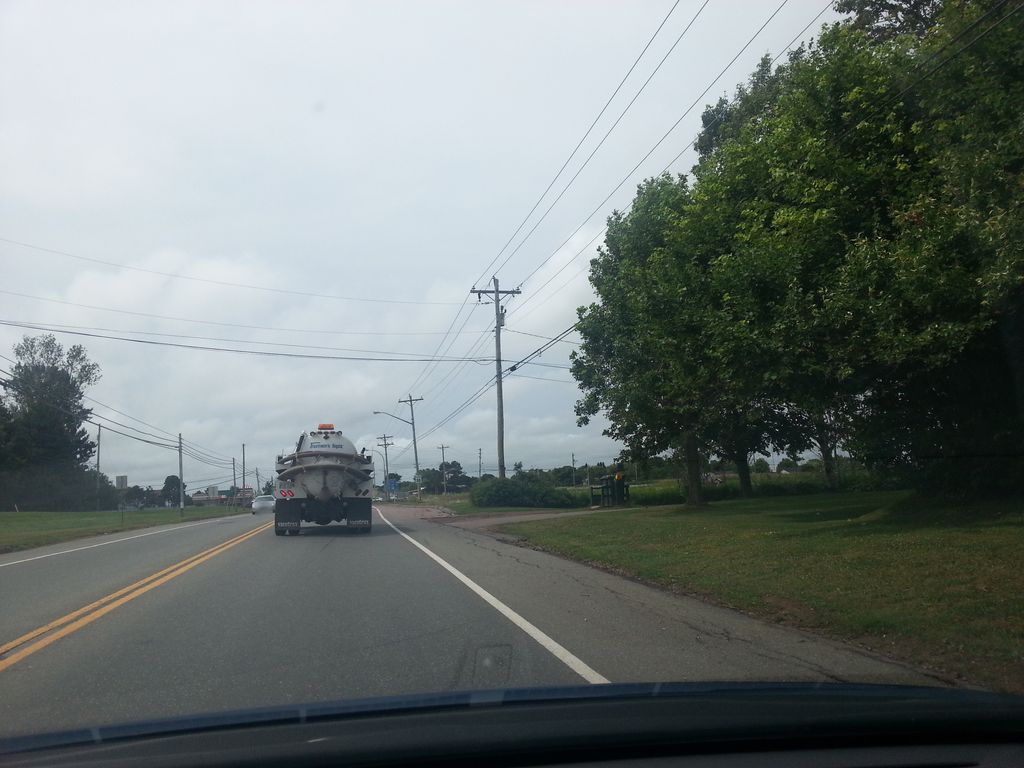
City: charlottetown